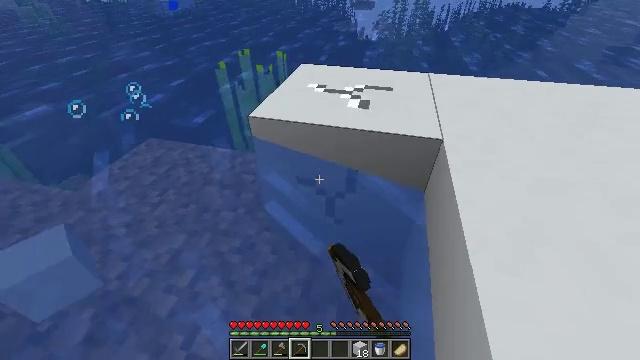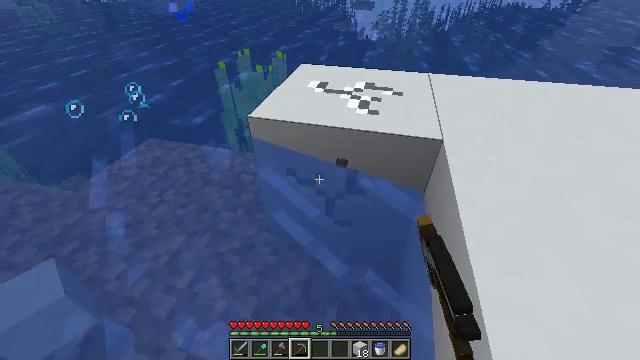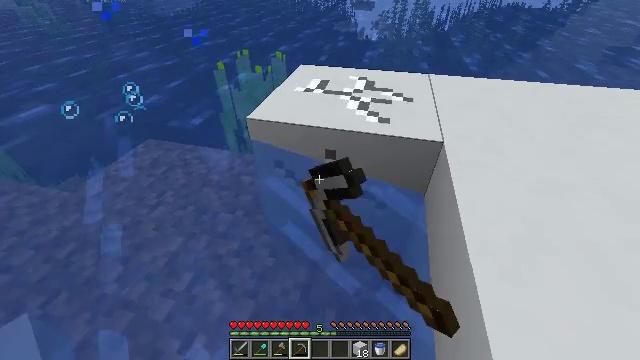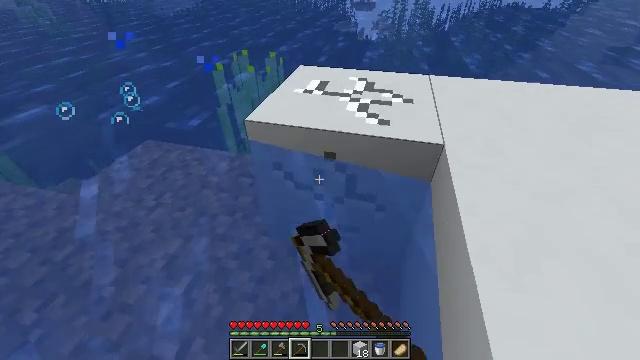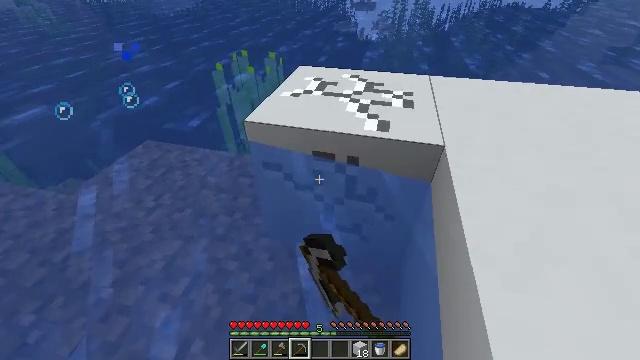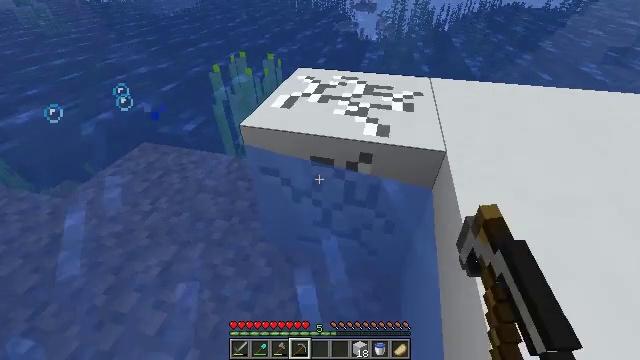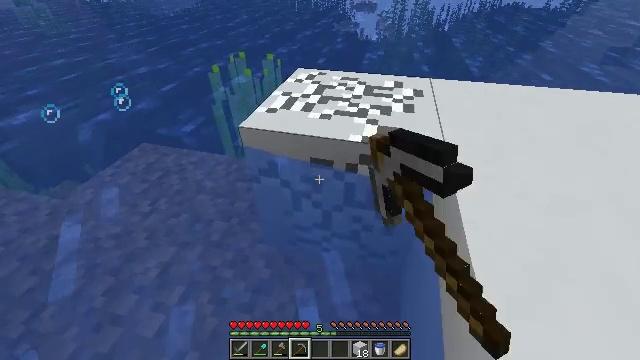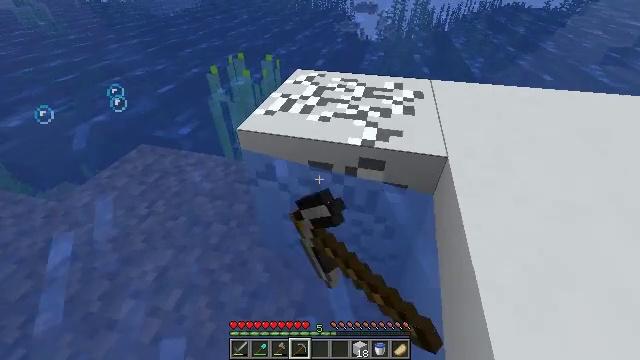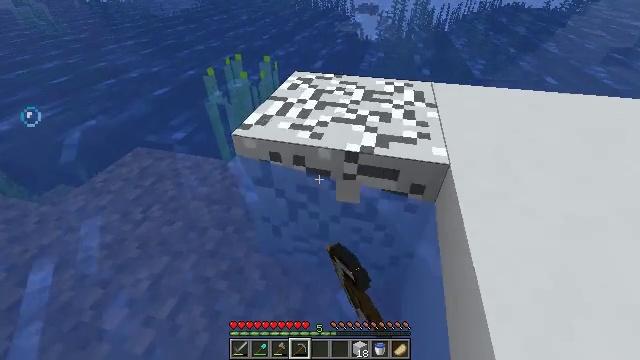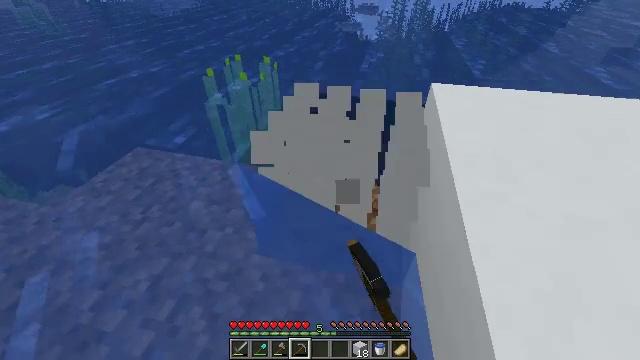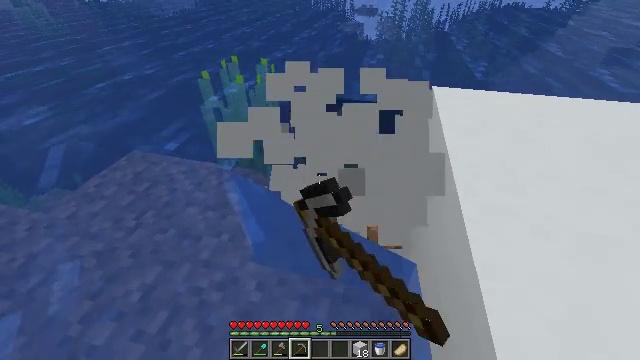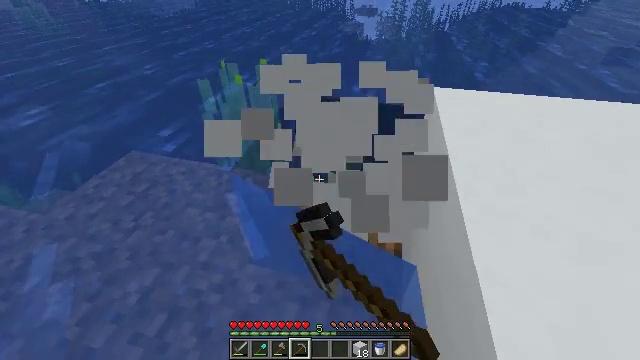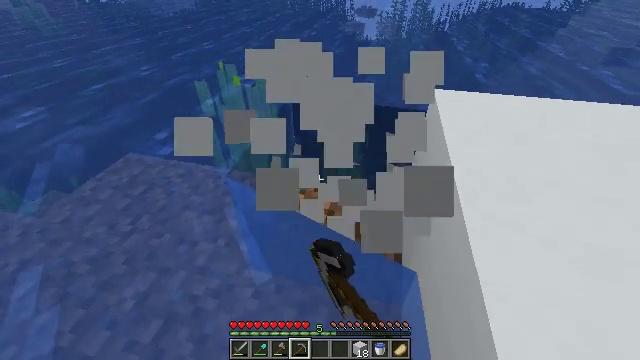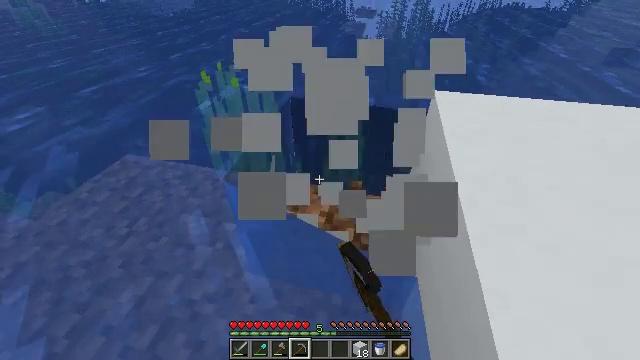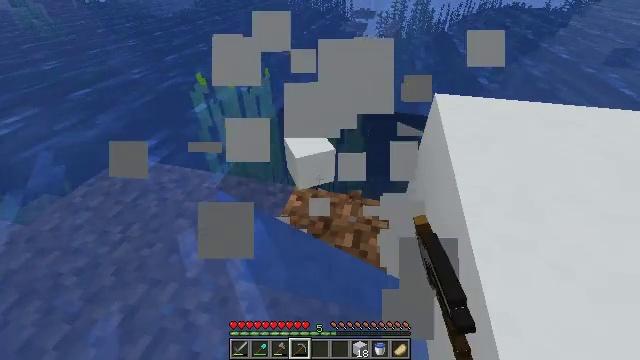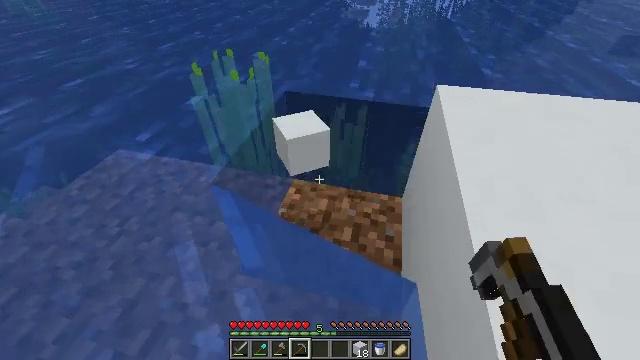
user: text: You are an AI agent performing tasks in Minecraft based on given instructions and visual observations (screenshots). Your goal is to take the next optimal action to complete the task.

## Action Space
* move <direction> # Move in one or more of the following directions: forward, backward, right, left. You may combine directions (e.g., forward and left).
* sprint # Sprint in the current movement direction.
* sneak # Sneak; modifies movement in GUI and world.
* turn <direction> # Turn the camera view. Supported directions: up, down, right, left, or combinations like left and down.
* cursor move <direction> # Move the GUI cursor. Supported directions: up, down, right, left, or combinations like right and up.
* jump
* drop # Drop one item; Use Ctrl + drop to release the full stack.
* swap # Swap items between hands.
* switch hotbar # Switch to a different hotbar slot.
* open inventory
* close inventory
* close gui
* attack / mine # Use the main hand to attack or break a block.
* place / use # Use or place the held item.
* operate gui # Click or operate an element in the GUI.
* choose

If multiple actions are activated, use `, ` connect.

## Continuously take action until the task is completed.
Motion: motion action
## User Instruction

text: Gather white concrete for building projects.
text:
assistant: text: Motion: move forward, attack / mine
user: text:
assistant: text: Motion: move forward, attack / mine
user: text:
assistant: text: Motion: move forward, attack / mine
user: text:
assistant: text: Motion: move forward, attack / mine
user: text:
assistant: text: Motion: move forward, attack / mine
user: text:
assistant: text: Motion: move forward, attack / mine
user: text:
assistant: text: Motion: move forward, attack / mine
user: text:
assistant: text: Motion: move forward, attack / mine
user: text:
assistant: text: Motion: move forward, attack / mine
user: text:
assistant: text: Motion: move forward, attack / mine
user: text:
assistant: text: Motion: move forward, attack / mine
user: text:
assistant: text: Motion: move forward, attack / mine
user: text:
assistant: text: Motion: move forward, attack / mine
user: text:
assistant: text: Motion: move forward, attack / mine
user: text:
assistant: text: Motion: move forward, turn down
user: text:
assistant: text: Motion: move forward, turn right and down
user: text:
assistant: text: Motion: move forward, turn right and down
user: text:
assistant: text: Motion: move forward, turn right and down
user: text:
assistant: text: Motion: move forward, turn right and down
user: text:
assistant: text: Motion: move forward, turn right and down
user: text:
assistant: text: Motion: move forward, turn right
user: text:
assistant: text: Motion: move forward, turn right
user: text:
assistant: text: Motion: move forward, turn right and up
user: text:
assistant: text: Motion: move forward
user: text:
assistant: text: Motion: move forward, turn right, attack / mine
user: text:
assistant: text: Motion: move forward, turn right, attack / mine
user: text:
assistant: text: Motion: move forward, attack / mine
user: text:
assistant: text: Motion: move forward, attack / mine
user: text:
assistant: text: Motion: move forward, attack / mine
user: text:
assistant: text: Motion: move forward, attack / mine